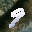
Label: 9